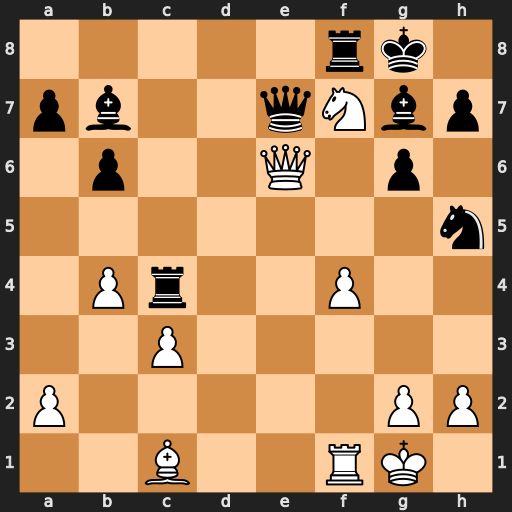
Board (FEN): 5rk1/pb2qNbp/1p2Q1p1/7n/1Pr2P2/2P5/P5PP/2B2RK1
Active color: w
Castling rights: -
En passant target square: -
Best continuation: Nh6+ Kh8 Qxe7